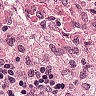
Metastatic tissue present: no